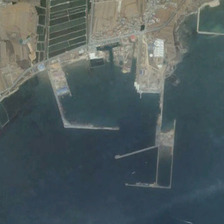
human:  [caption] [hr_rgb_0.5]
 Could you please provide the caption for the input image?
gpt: an empty port is near many farmlands and bareland .

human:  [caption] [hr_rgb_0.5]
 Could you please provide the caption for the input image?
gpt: an empty port is near many farmlands and bareland .

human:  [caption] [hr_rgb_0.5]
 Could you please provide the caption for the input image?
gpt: an empty port is near many farmlands and bareland .

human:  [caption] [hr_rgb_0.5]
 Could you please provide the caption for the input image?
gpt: an empty port is near many farmlands and bareland .

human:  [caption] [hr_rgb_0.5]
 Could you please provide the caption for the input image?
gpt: an empty port is near many farmlands and bareland .